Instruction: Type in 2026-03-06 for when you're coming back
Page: home
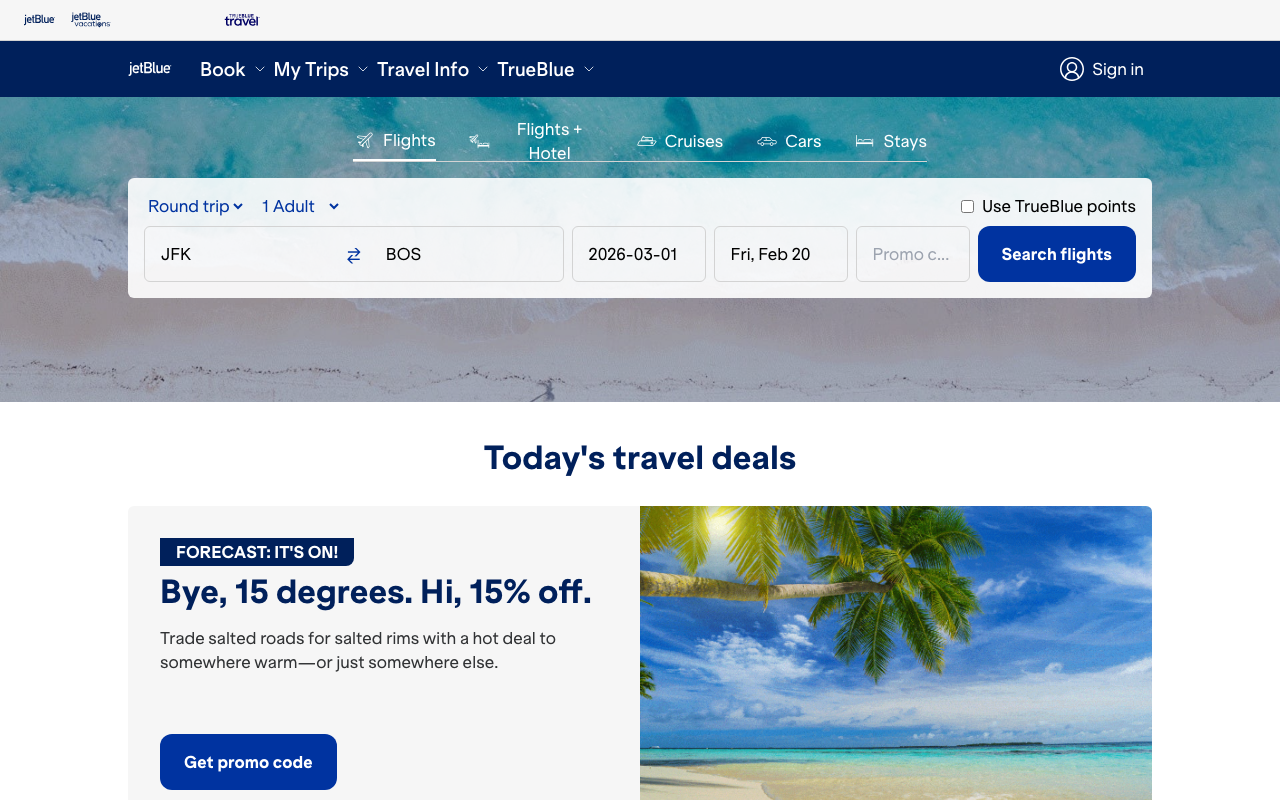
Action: type